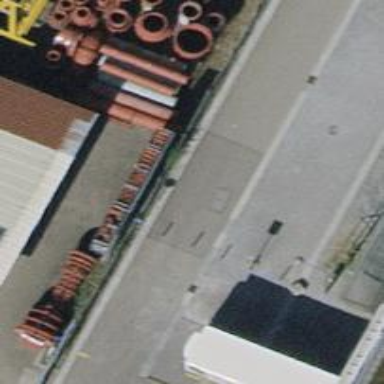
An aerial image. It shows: Bollard.